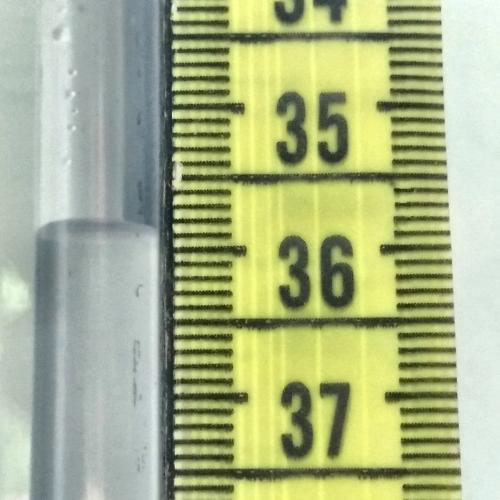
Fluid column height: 35.9 cm